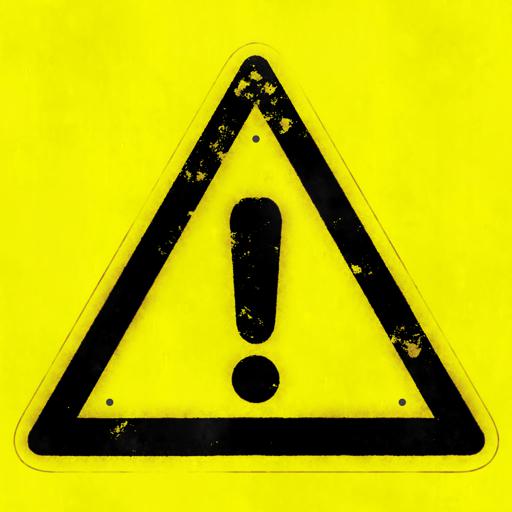
Tags: black danger exclamation mark sign warning yellow